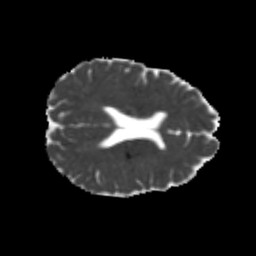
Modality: MD
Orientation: axial
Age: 21
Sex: female
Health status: healthy
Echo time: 0.074 s